Question: I have a table in which in a 'td' tag I have a link ('a' element). What I would like to achieve is to make the whole 'td' tag clickable for the hyperlink. My solution so far:
'''
<td class="wholeBlockLink">
<a href="#">Torok, Zoltan</a>
</td>
'''
The CSS code:
'''
.wholeBlockLink a {
display: block;
width: 100%;
height: 100%;
font-weight: bold;
text-decoration: none;
}
.wholeBlockLink:hover {
background-color: #ffff66;
}
'''
I attach an image which shows that the element does not fill the full height of the cell:

As you can see, the td tag's size is 96px x 37px, but the a's element size is 96px x 17px. So for some reason the width attribute works but the height not.
Any ideas? Thanks in advance.
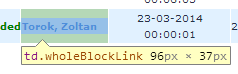
Answer: if you set the height of your table and row to 100%, it should fix your anchor (as long as the table's container doesn't have an explicit height set):
'''
table, tr { height: 100%; }
'''
<URL>
if you want to keep your vertical alignment to middle, then you will need to add an extra span:
'''
<a href="#"><span>Torok, Zoltan</span></a>
'''
and use display table and table cell:
'''
.wholeBlockLink a {
display:table;
width:100%;
height:100%;
}
.wholeBlockLink a span {
display:table-cell;
vertical-align:middle;
}
'''
<URL>